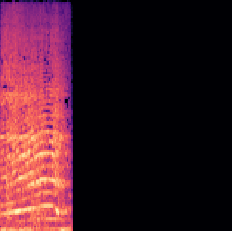
Sound class: Cow